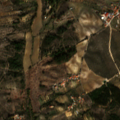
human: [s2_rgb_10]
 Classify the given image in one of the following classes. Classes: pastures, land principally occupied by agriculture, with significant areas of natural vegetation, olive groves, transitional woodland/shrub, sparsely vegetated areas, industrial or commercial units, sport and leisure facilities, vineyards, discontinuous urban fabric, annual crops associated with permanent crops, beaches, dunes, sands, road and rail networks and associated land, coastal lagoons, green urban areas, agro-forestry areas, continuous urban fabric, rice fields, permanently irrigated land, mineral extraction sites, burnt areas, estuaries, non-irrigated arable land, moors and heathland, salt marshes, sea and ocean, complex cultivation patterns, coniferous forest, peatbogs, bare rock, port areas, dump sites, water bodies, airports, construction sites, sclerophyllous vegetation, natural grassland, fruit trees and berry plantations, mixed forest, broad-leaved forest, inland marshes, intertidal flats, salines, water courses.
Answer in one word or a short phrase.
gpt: discontinuous urban fabric, olive groves, complex cultivation patterns, broad-leaved forest